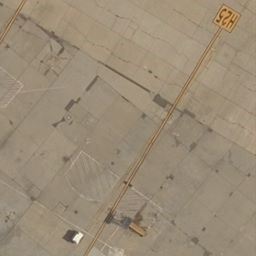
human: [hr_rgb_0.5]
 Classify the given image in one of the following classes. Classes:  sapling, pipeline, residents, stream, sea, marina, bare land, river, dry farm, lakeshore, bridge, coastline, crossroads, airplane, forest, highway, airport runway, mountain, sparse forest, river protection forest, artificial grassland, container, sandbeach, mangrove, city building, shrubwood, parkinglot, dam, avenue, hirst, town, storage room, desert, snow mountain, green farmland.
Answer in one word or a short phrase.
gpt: airport runway